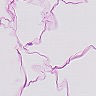
Metastatic tissue present: no